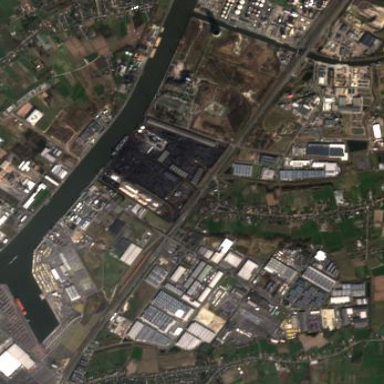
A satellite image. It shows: Industrial area used for storage.